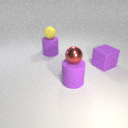
large purple rubber cylinder to the left of large purple rubber cylinder